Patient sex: M
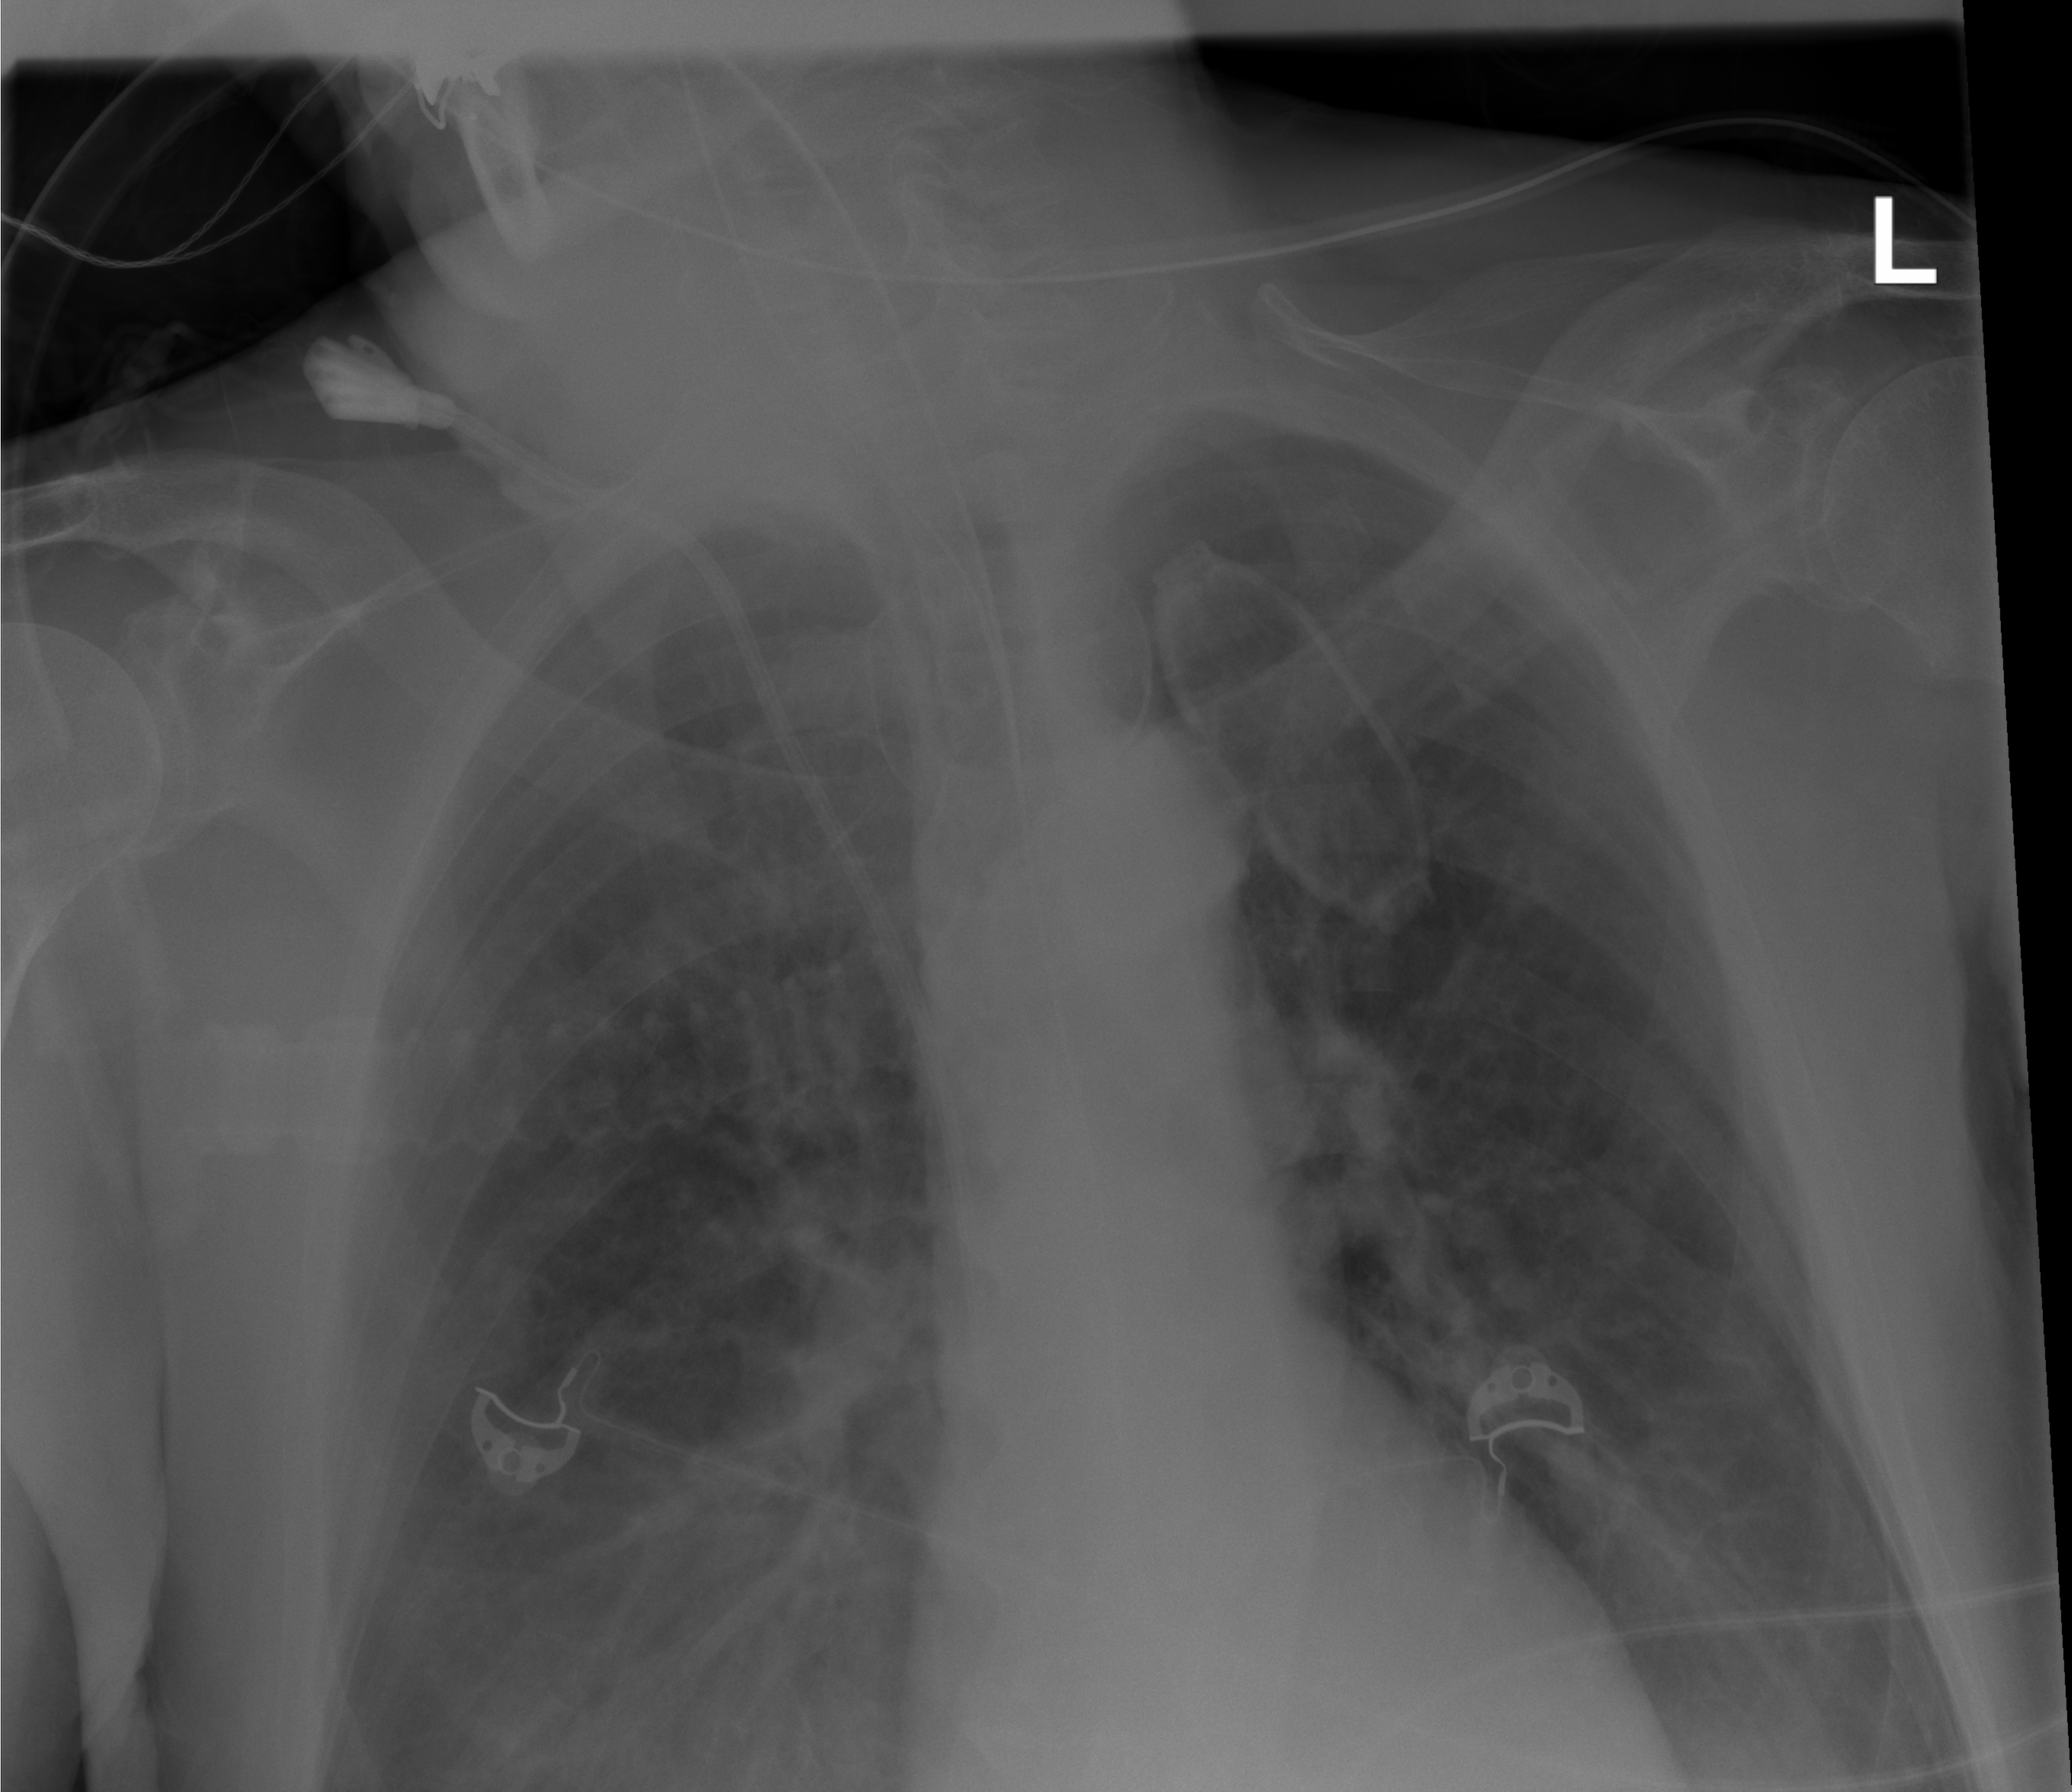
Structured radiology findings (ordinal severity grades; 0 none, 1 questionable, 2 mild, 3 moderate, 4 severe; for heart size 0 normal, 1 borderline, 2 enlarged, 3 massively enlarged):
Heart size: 0
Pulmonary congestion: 1
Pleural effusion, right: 0
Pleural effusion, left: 0
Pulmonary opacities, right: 1
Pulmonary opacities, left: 1
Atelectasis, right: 2
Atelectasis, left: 0